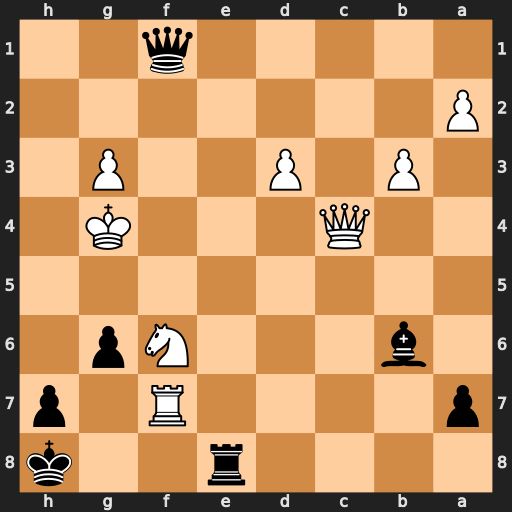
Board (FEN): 4r2k/p4R1p/1b3Np1/8/2Q3K1/1P1P2P1/P7/5q2
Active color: b
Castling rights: -
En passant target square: -
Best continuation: Qf5+ Kh4 g5+